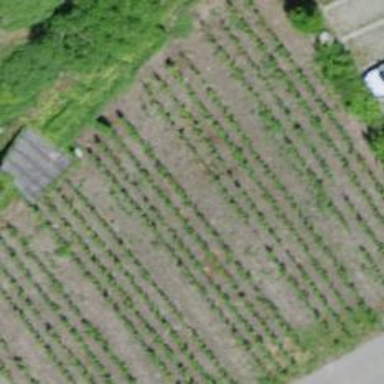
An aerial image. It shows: Vineyard with grape crops.